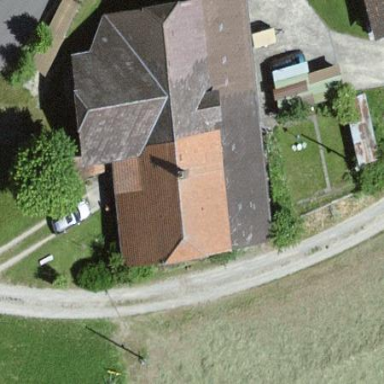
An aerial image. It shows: Farm building.